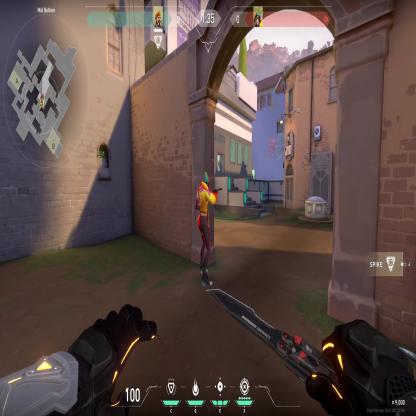
Label: enemy